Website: apple
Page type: address-validator
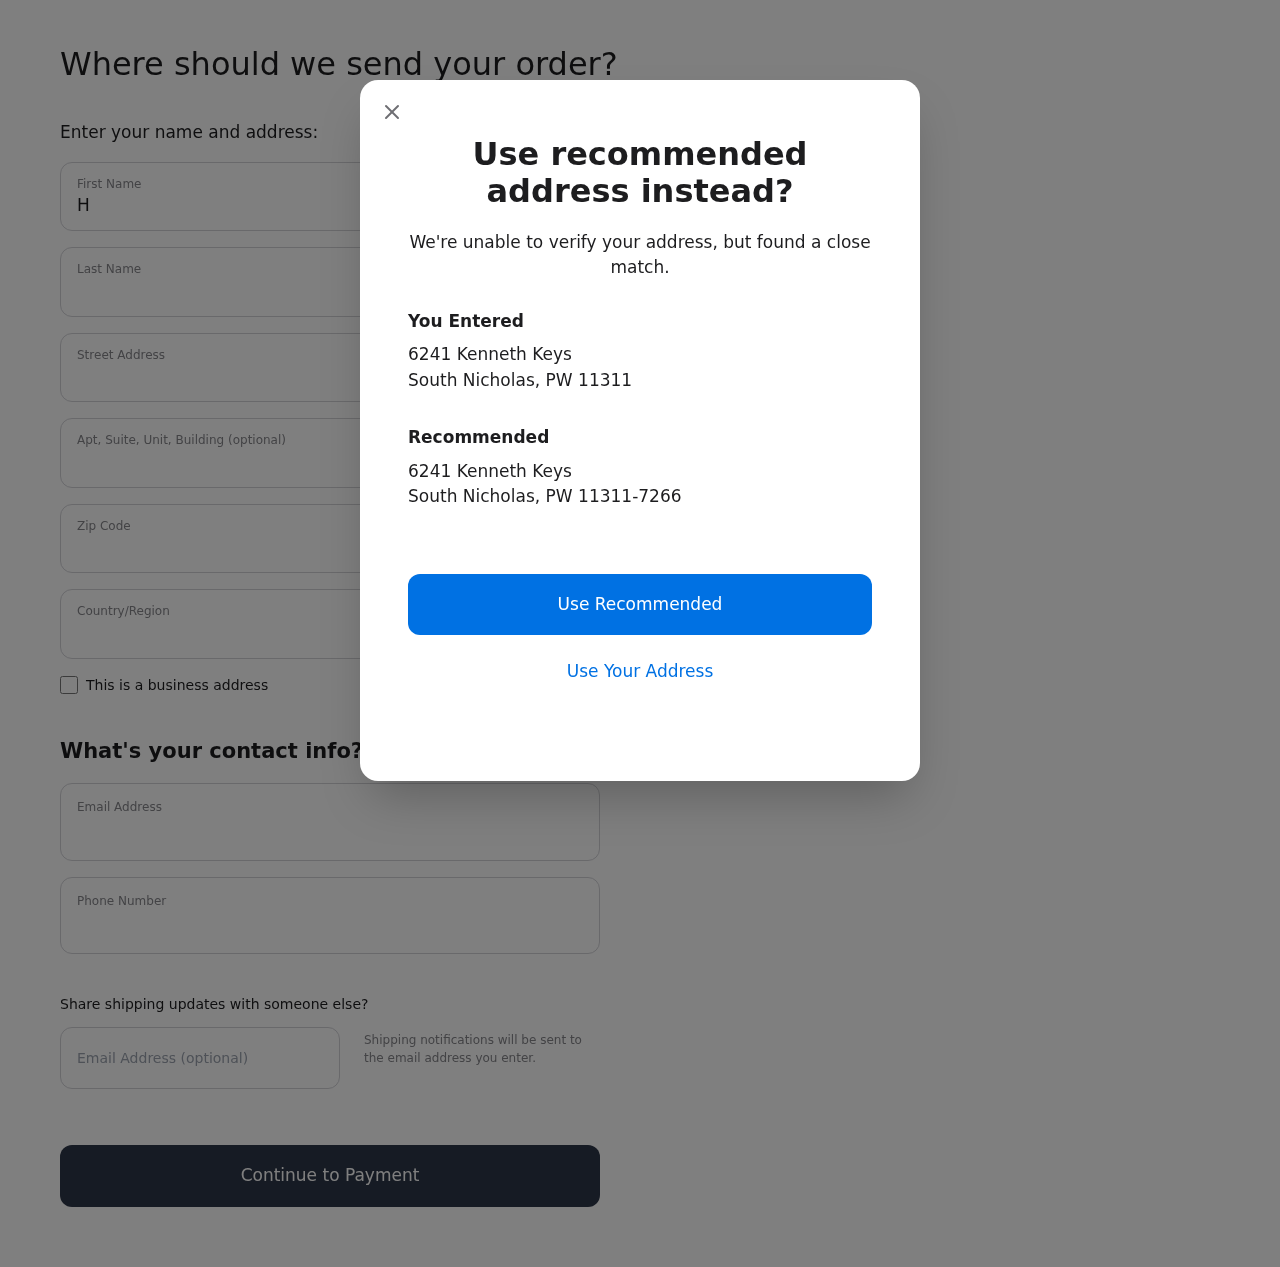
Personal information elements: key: PII_CITY
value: South Nicholas
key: PII_COUNTRY
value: United States
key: PII_EMAIL
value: haley_sosa@yahoo.com
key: PII_FIRSTNAME
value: Haley
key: PII_GIFT_EMAIL
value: tylergutierrez@yahoo.com
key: PII_LASTNAME
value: Sosa
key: PII_PHONE
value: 7746296863
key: PII_POSTCODE
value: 11311
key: PII_POSTCODE_FULL
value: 11311-7266
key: PII_STATE_ABBR
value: PW
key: PII_STREET
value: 6241 Kenneth Keys
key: PII_STREET2
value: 6241 Kenneth Keys
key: PII_STREET2
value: Suite 836
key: PII_CITY2
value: South Nicholas
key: PII_STATE_ABBR2
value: PW